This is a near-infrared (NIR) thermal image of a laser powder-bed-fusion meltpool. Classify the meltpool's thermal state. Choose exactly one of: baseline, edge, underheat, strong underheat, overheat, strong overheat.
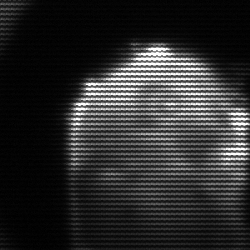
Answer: edge